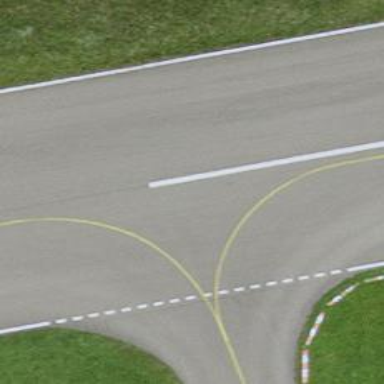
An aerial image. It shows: Asphalt runway at the airport.